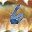
Label: 6